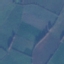
Land use / land cover class: Pasture